Question: This is the code I'm using now:
'''
private void button1_Click(object sender, EventArgs e)
{
Random rdn = new Random();
for (int i = 116; i > 0; i--)
{
chart1.Series["Series1"].Points.AddXY
(rdn.Next(0, 10), rdn.Next(0, 10));
}
chart1.Series["Series1"].ChartType = SeriesChartType.FastLine;
chart1.Series["Series1"].Color = Color.Red;
chart1.Series["Series1"].ChartType = SeriesChartType.FastLine;
}
'''
What I get is:

But now I want to change it.
On the left side instead the numbers 0 to 10 to see the numbers 1 to 116
And on the bottom instead -1 to 10 to see 1 to 30.
And to draw a line starting at 116 until 1 according to the 1 to 30.
For example in 1 it's 116 then in 2 it will be 105 then 100...it's just for testing so it can be random or just straight line from 116 to the 30.
But I want to know how to use it how to draw a line starting 116 and moving down according to the 1 to 30.
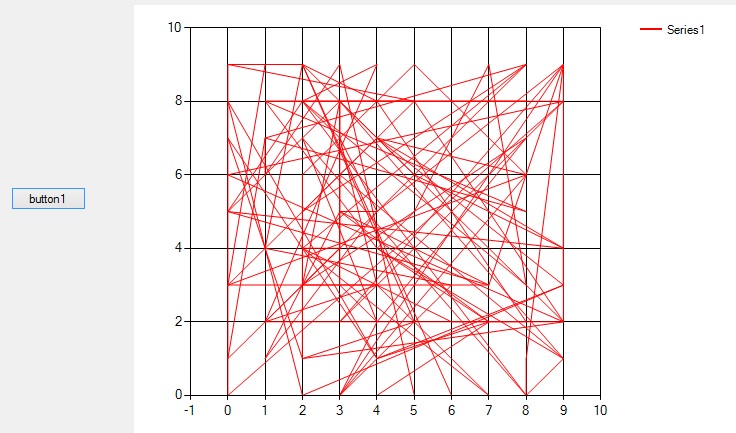
Answer: It is not entirely clear to me what you are trying to do. But this is how I interpreted your question:
> On the left side instead the numbers 0 to 10 to see the numbers 1 to 116 And on the bottom instead -1 to 10 to see 1 to 30.
I take this to mean that you would like to change the range of each axis, such that the X axis starts at 1 and ends at 30, and the Y axis starts at 1, and ends at 116.
> But I want to know how to use it how to draw a line starting 116 and moving down according to the 1 to 30.
I take this to mean that, in addition to the actual data series (i.e. your random points drawn as an XY scatter graph, as in your example), you would like a line overlaid on the chart area, where the line starts at the graph coordinate of (1, 116) and connects to the graph coordinate of (30, 1).
With that in mind, here is your original code with additions to accomplish the above:
'''
private void button1_Click(object sender, EventArgs e)
{
Random rdn = new Random();
for (int i = 116; i > 0; i--)
{
chart1.Series["Series1"].Points.AddXY
(rdn.Next(0, 10), rdn.Next(0, 10));
}
chart1.Series["Series1"].ChartType = SeriesChartType.FastLine;
chart1.Series["Series1"].Color = Color.Red;
ChartArea area = chart1.ChartAreas[0];
// Set the min and max for each axis
area.AxisX.Minimum = 1;
area.AxisX.Maximum = 30;
area.AxisY.Minimum = 1;
area.AxisY.Maximum = 116;
// Add a line on top of the chart
LineAnnotation line = new LineAnnotation();
chart1.Annotations.Add(line);
// Set the annotation positioning to be relative to the X and Y axes
line.AxisX = area.AxisX;
line.AxisY = area.AxisY;
// Set the actual annotation position and boundary. Disable
// IsSizeAlwaysRelative so that the annotation's size is
// determined by the absolute positioning of the boundary.
line.IsSizeAlwaysRelative = false;
line.X = 1; line.Y = 116;
line.Right = 30; line.Bottom = 1;
// Format the line so it shows up better
line.LineColor = Color.Blue;
line.LineWidth = 3;
}
'''
That results in a chart that looks like this:

(I didn't change the range on your random number generation, which you had set to select random integer points between 0 and 10 for both the X and Y coordinates, so the data series itself is of course clustered in the lower left of the chart).